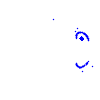
Particle: pion